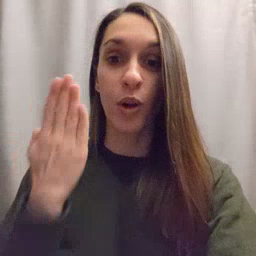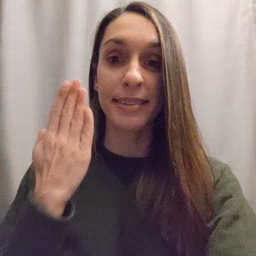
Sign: morning